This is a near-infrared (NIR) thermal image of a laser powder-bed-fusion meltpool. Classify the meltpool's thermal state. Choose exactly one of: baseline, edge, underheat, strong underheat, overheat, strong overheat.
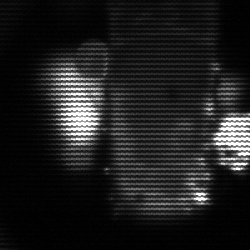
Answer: strong underheat